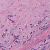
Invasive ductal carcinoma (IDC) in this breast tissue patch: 1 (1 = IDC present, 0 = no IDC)